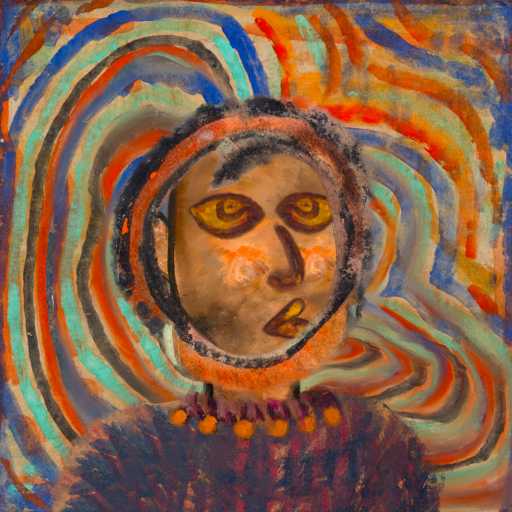
Background: Sisters, Head And Neck Side: Gypsy_Queen, Face Side: Comrade, Bust: In_The_Sun, Hair Side: Childish, Head Accessory: Blank, Second Necklace: Blank, Necklace: Doll, Baby: Blank